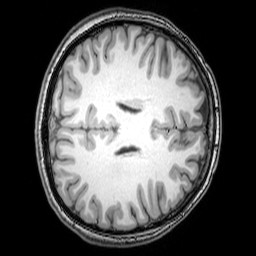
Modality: T1w
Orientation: axial
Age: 26
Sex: male
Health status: healthy
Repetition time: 0.081 s
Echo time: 0.037 s